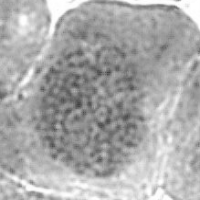
Label: prophase